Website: bh-photo
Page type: payment
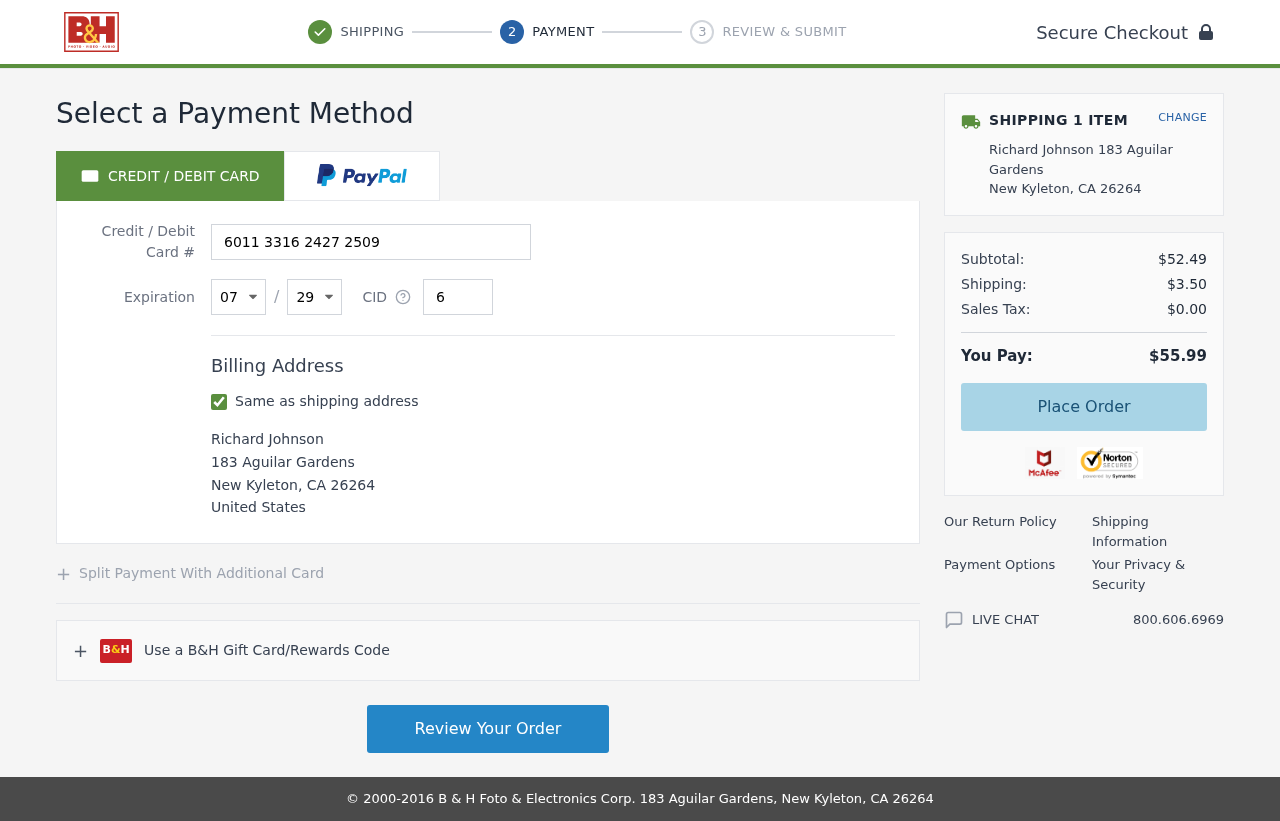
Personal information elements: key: PII_CARD_CVV
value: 692
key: PII_CARD_EXPIRY_MONTH
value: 07
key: PII_CARD_EXPIRY_YEAR
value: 29
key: PII_CARD_NUMBER
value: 6011 3316 2427 2509
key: PII_CITY
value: New Kyleton
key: PII_COUNTRY
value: United States
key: PII_FULLNAME
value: Richard Johnson
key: PII_POSTCODE
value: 26264
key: PII_STATE_ABBR
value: CA
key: PII_STREET
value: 183 Aguilar Gardens
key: PII_FULLNAME2
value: Richard Johnson
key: PII_CITY2
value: New Kyleton
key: PII_STATE_ABBR2
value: CA
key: PII_POSTCODE_FULL
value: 26264
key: PII_POSTCODE_NUMERIC
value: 26264
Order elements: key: ORDER_NUM_ITEMS
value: SHIPPING 1 ITEM
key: ORDER_SUBTOTAL
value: $52.49
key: ORDER_SHIPPING_COST
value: $3.50
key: ORDER_TAX
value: $0.00
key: ORDER_TOTAL
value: $55.99